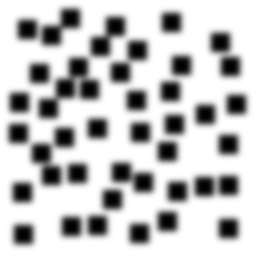
Squares: 44
Triangles: 0
Stars: 0
Total shapes: 44